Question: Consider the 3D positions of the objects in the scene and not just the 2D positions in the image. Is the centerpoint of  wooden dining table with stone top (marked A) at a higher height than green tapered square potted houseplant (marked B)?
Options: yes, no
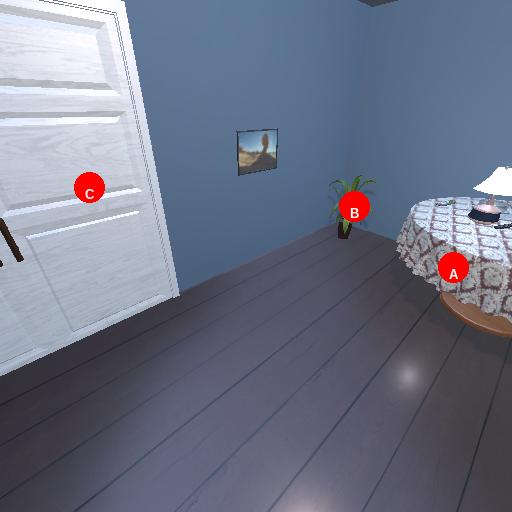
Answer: yes